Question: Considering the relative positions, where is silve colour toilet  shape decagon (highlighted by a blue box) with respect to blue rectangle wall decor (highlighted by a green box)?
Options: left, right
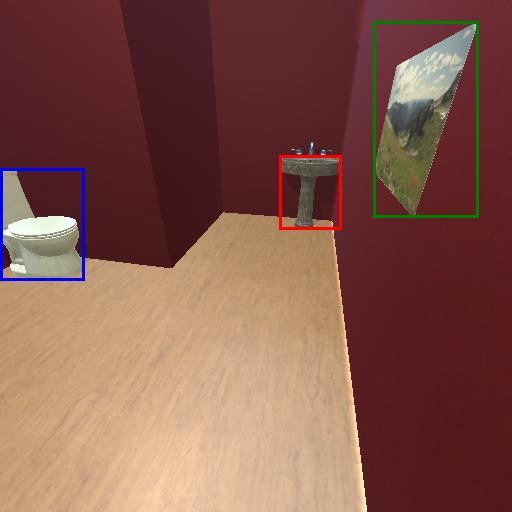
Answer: left